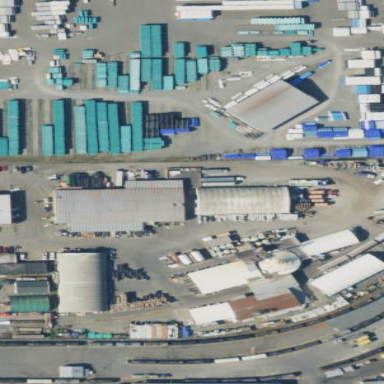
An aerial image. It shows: Industrial area with trade shops specializing in distribution.